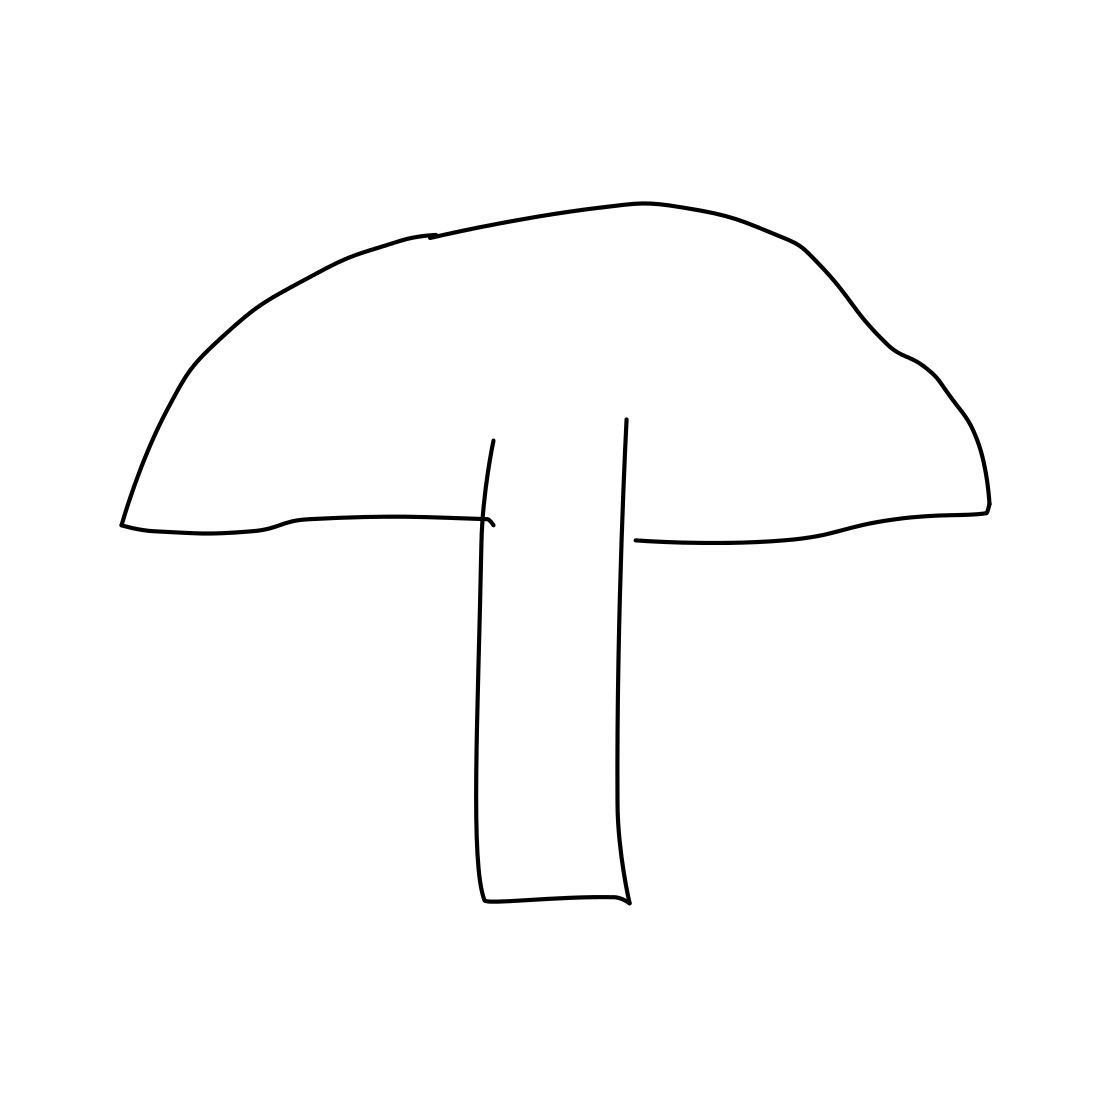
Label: mushroom